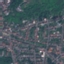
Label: Residential